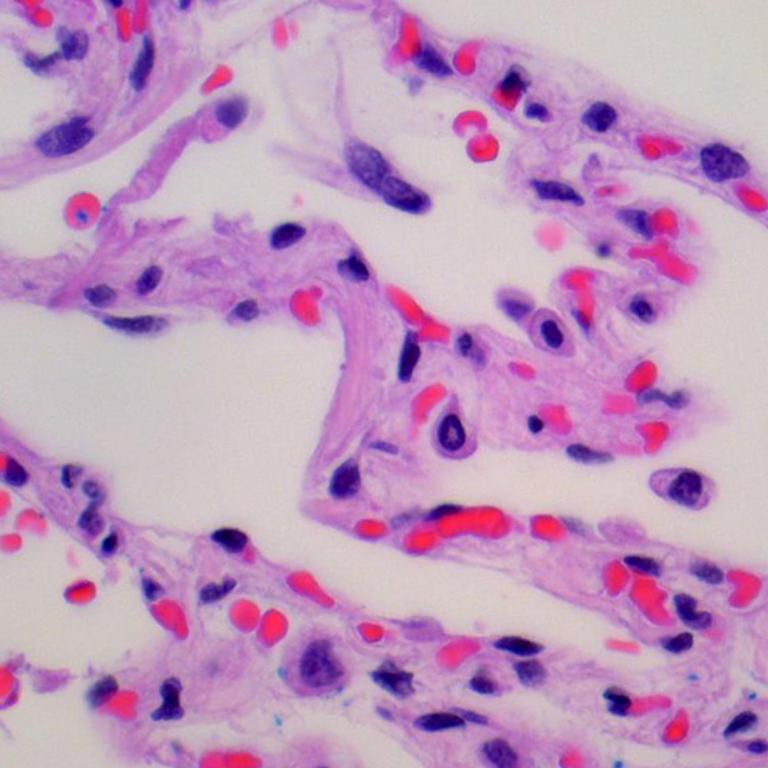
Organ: lung
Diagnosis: benign